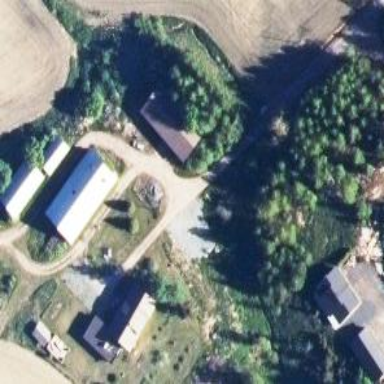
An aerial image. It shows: Farm.